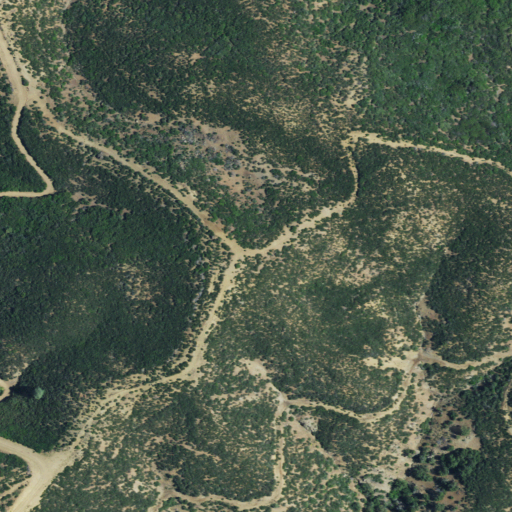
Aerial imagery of mountain in California named Mount Stakes containing shrub and grassland